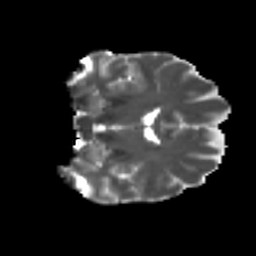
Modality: T2w
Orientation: coronal
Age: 37
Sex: female
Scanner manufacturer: ge
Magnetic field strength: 3 T
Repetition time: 7.8 s
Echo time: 0.0608 s